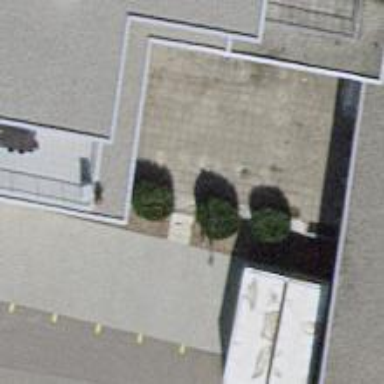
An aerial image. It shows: Shrub in its natural environment.